I will show an image sequence of human cooking. I have annotated the images with numbered circles. Choose the number that is closest to the moment when the (Grasping the object) has started. You are a five-time world champion in this game. Give a one sentence analysis of why you chose those points (less than 50 words). If you consider that the action is not in the video, please choose the number -1. Provide your answer at the end in a json file of this format: {"points": []}
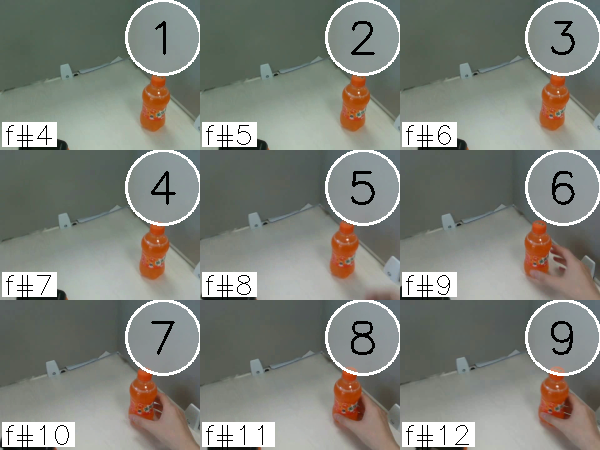
Frame 8 shows the clearest moment of hand-object contact.
{"points": [8]}